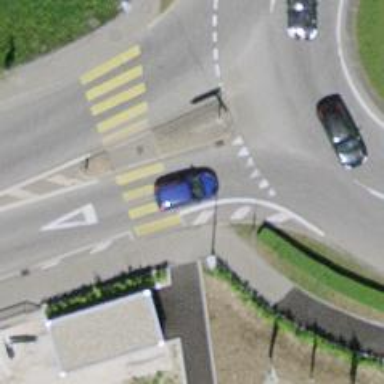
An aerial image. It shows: Marked road crossing.